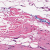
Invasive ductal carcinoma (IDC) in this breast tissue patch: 0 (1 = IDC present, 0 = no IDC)